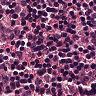
Metastatic tissue present: yes